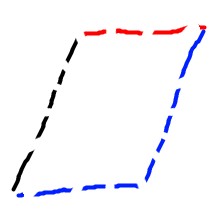
Shape: parallelogram